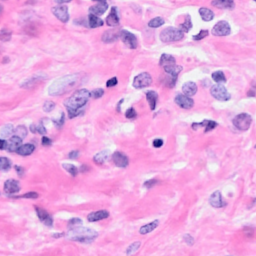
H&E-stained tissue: Breast